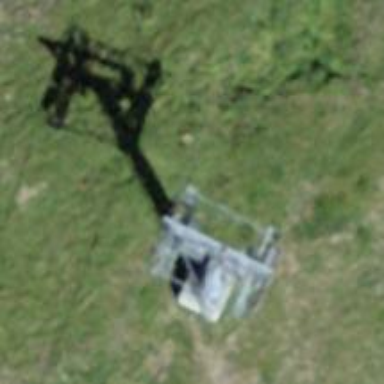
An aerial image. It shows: Pylon for aerialway.